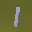
Label: 1